Interaction volume radius: 5 \u00c5
Interaction volume height: 35 \u00c5
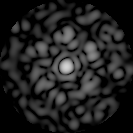
Disorder parameter: 0.7447